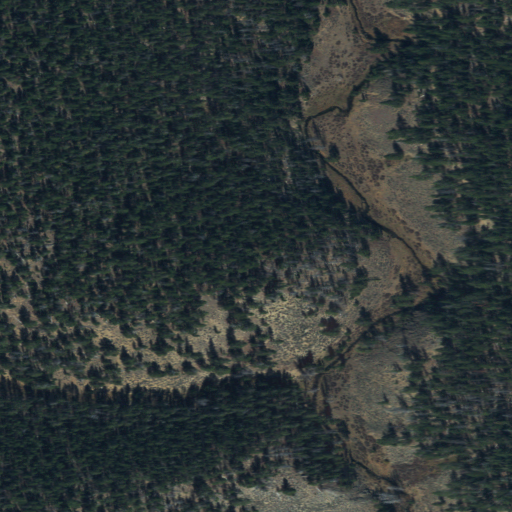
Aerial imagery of plain(s) in Montana named Elkhorn Park containing evergreen forest and shrub